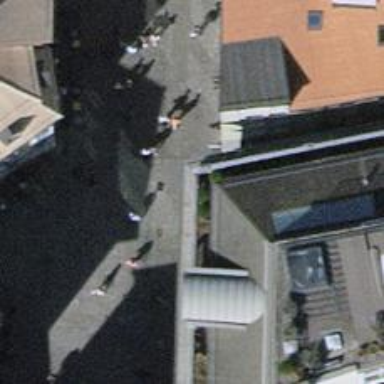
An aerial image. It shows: Pedestrian road with sett surface.